Field crop: maize
Growth stage: 2
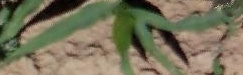
Species: maize